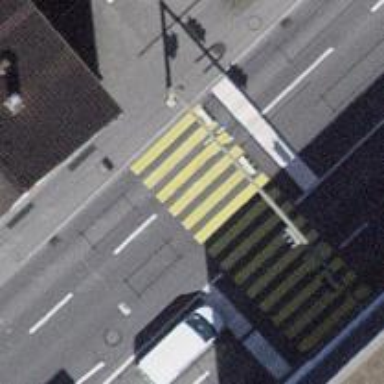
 which is classified as primary highway."